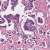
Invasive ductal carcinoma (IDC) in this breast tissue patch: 1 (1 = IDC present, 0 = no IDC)